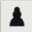
Piece: bP